Question: I'm trying to draw a grid as a background of a 'div' element. I just like to use css, so I decided to use 'repeating-linear-gradient'. However, it seems that browser react quite different to this and either draw only very thin lines or none at all (worst seems to be Chrome, but also Firefox on a Mac (v21) seems to have some problems). I've created a jsfiddle <URL>.
Is there anything wrong with the css code or does anyone know a workaround?

## css
'''
.grid {
background-image:
repeating-linear-gradient(to right, transparent 1px, transparent 39px, red 40px, red 40px),
repeating-linear-gradient(to bottom, transparent 1px, transparent 39px, red 40px, red 40px);
}
'''
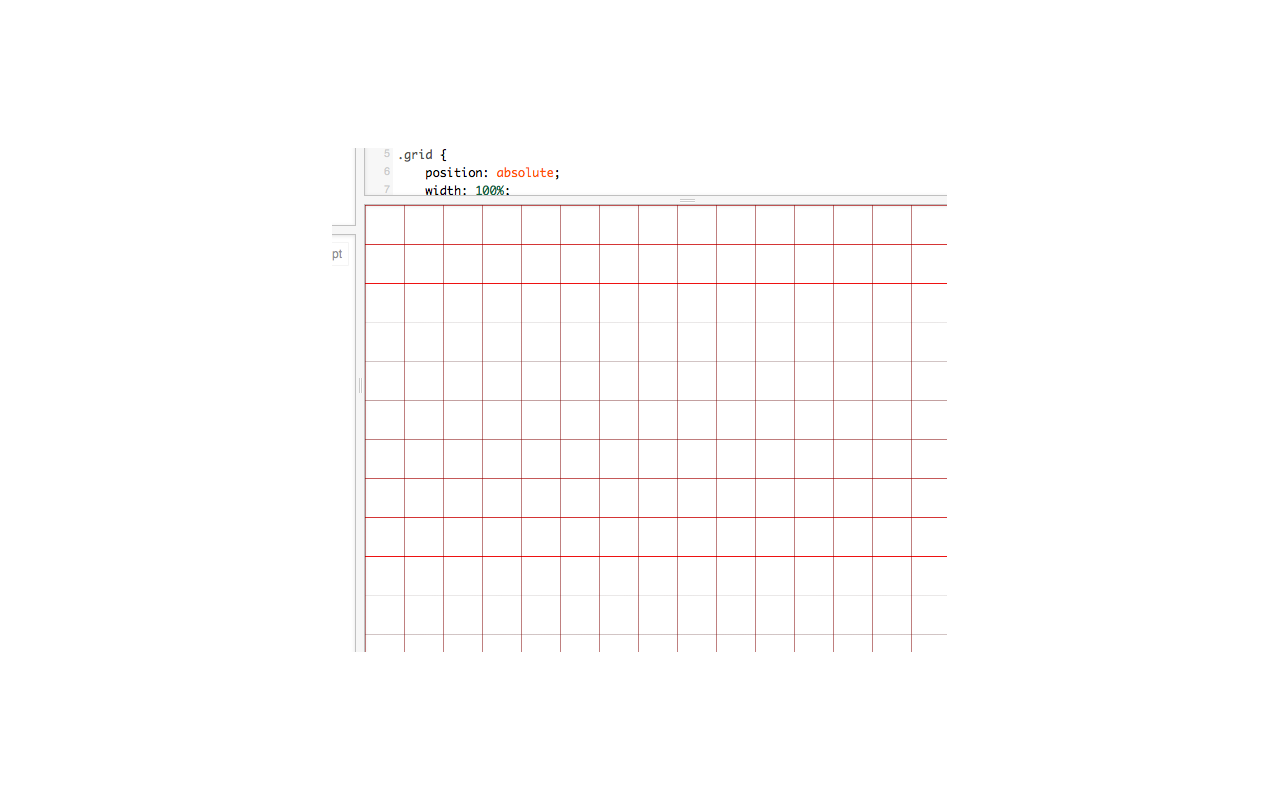
Answer: I think I found the answer (<URL>:
'''
.grid {
background-size: 20px 20px;
background-image:
repeating-linear-gradient(to right, transparent 1px, transparent 39px, red 40px, red 40px),
repeating-linear-gradient(to bottom, transparent 1px, transparent 39px, red 40px, red 40px);
}
'''
Strangely enough, 'background-size: 10px 10px;' will vary the grid size to '10x10' without changing the 'background-image' attribute...
## Update
This is probably the version I will settle on. Grid dimensions are based on the size of the background image, so I just need to set 'background-size' to adjust the grid size. <URL>, some code here:
'''
.grid {
background-size: 20px 20px;
background-image:
repeating-linear-gradient(to right, transparent, transparent calc(100% - 1px), red calc(100% - 1px), red 100%),
repeating-linear-gradient(to bottom, transparent, transparent calc(100% - 1px), red calc(100% - 1px), red 100%);
}
'''